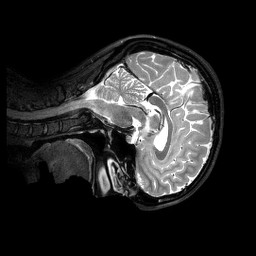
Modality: T2w
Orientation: sagittal